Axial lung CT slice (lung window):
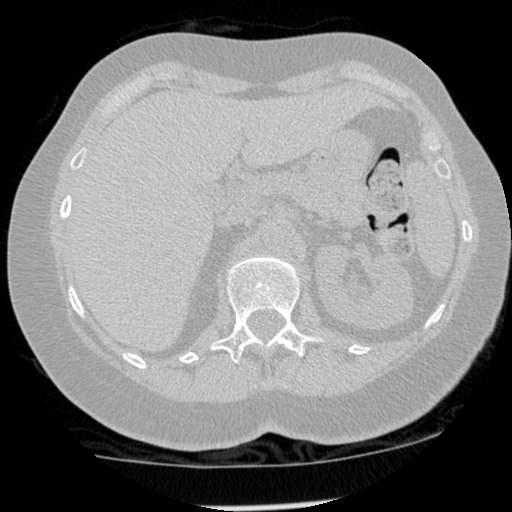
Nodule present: no